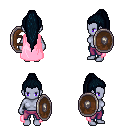
a pixel art fantasy rpg character, female body template, dark elf, purple skin, pink cape, magenta pants, raven extra-long topknot hairstyle, shield, four views (front, back, left, right), 2x2 character sprite sheet, small pixel art, hard edges, no anti-aliasing